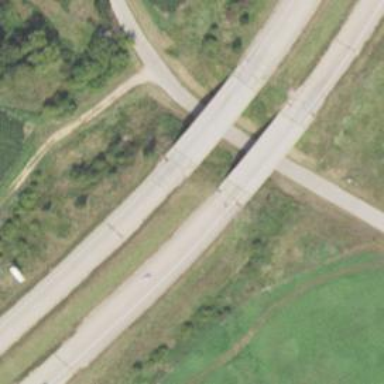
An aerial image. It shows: Motorway bridge with motorroad passing through.